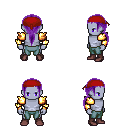
a pixel art fantasy rpg character, male body template, dark elf, purple skin, gold arm armor, teal pants, purple ponytail hairstyle, red bandana, maroon shoes, four views (front, back, left, right), 2x2 character sprite sheet, small pixel art, hard edges, no anti-aliasing